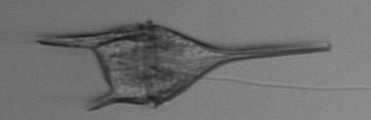
Label: Tripos_lineatus